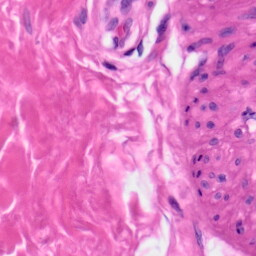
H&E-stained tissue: Skin